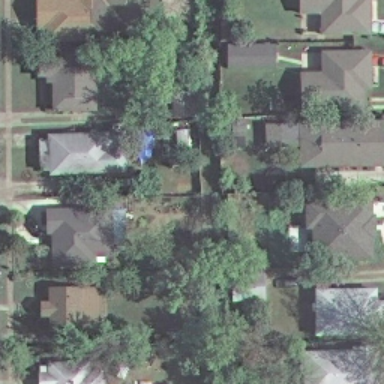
It is a medium residential area with a narrow road goes through this area .